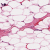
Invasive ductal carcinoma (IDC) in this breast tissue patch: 0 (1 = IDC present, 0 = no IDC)